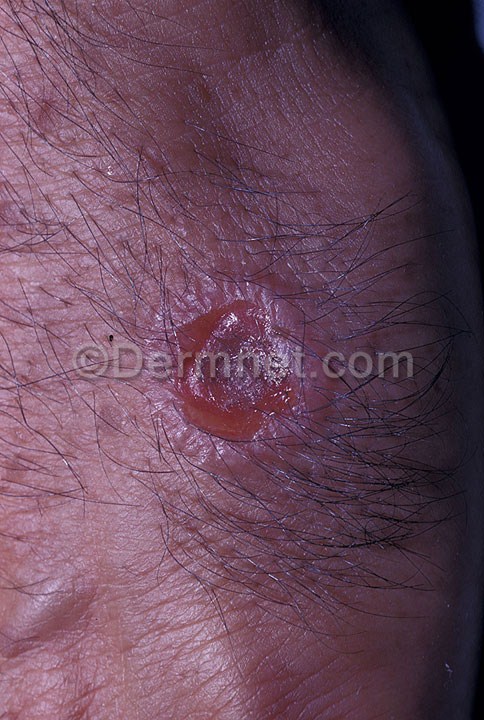
Disease: Scabies Lyme Disease and other Infestations and Bites